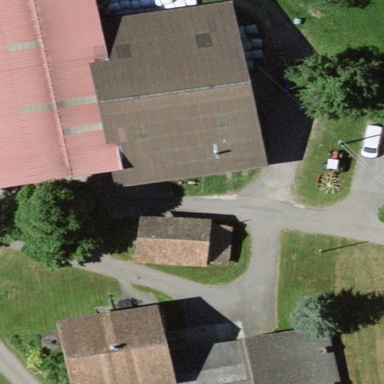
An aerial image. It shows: Farmyard area.